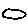
Label: cloud